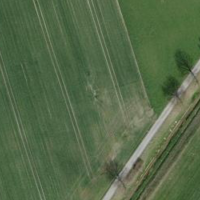
EUNIS habitat code: 52
Species observed at this site:
Prunus spinosa